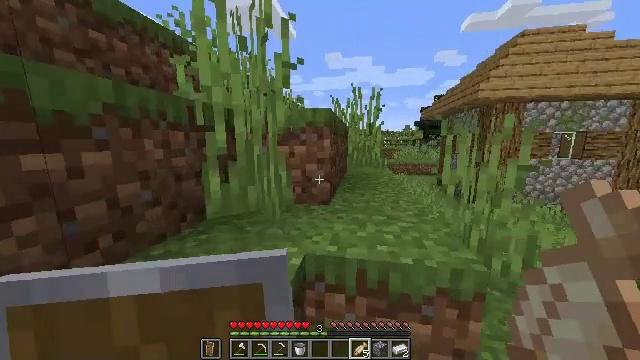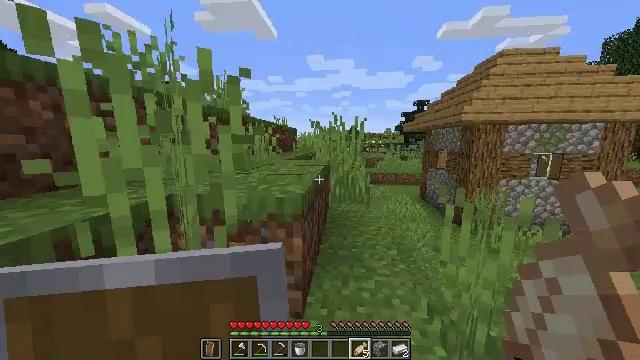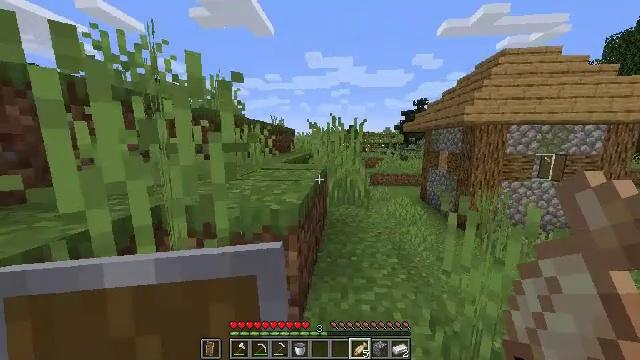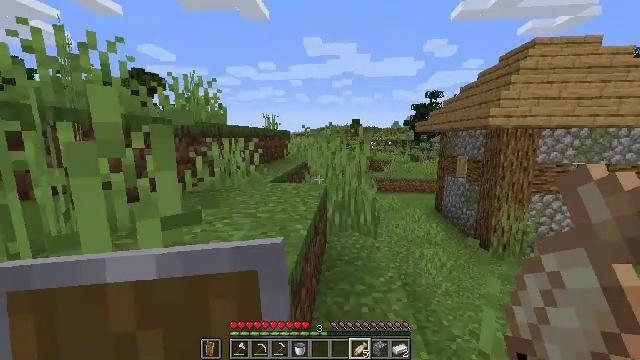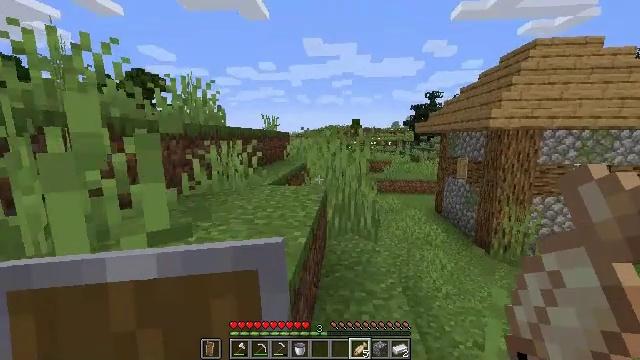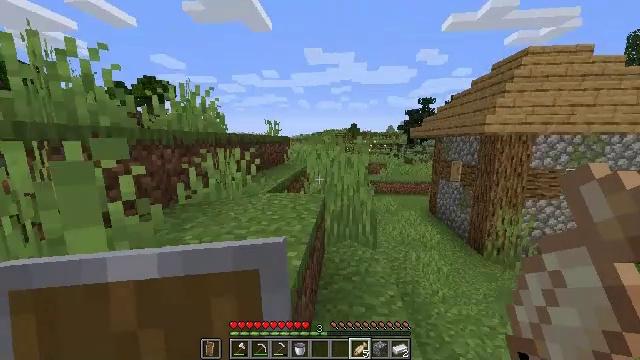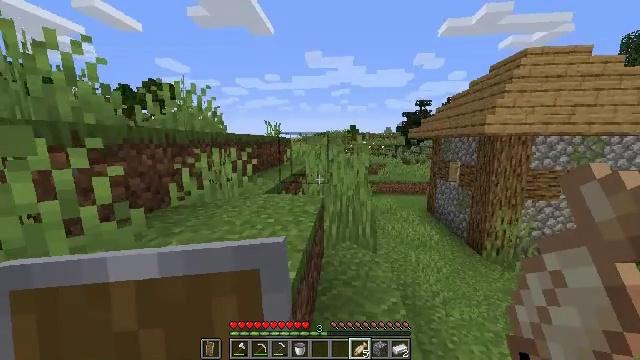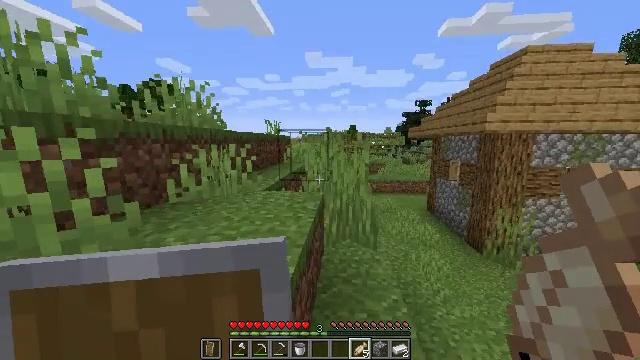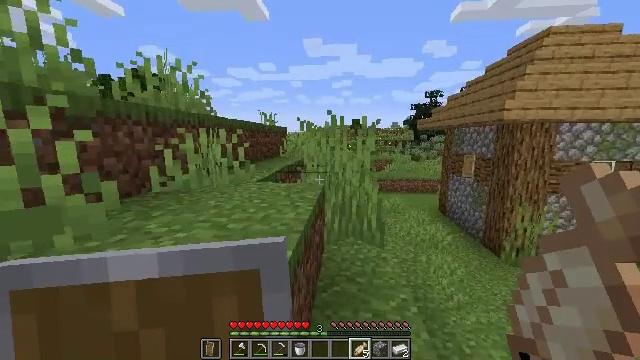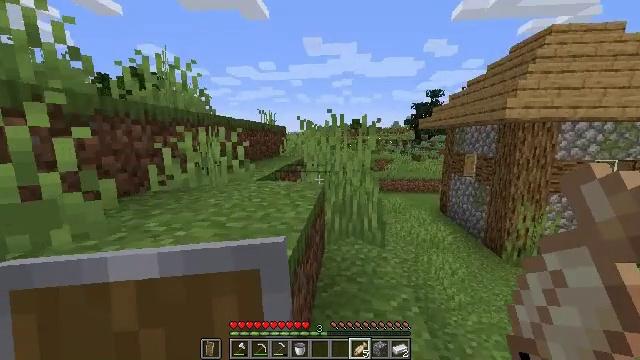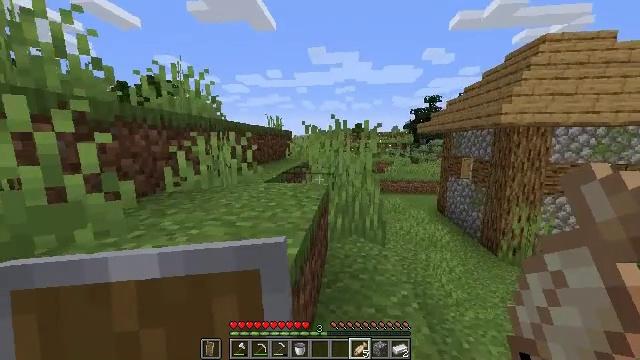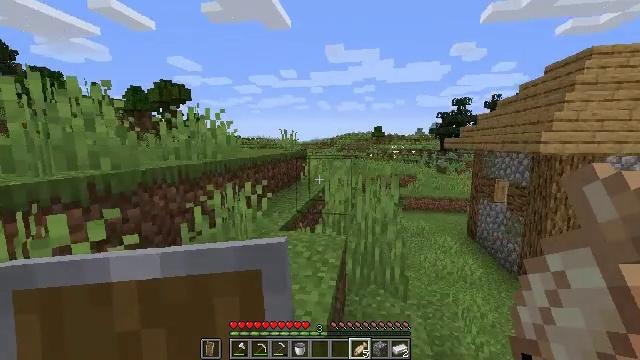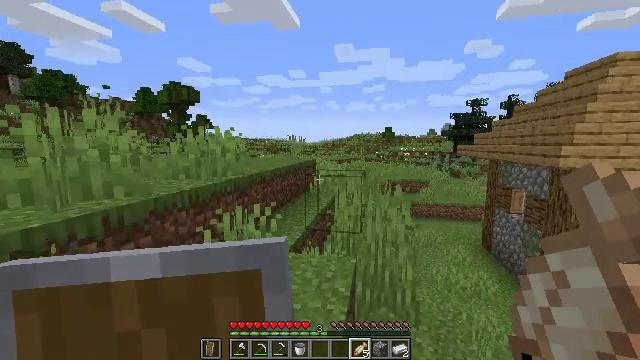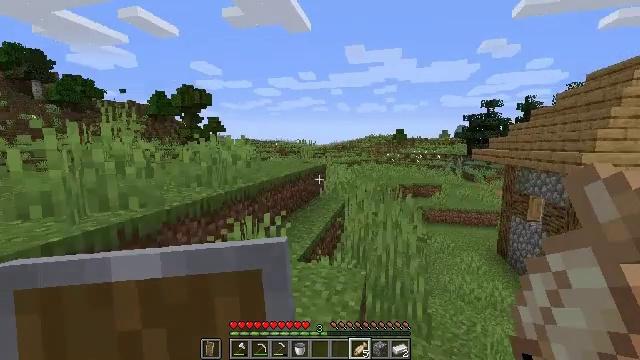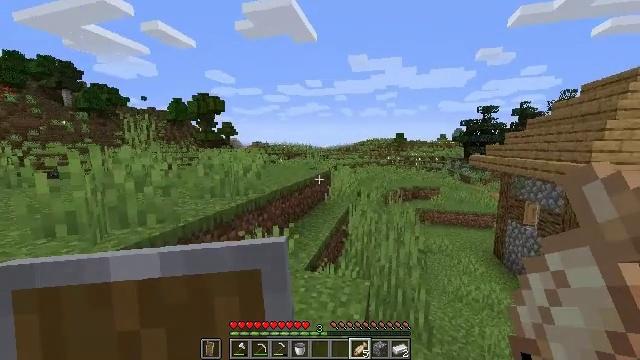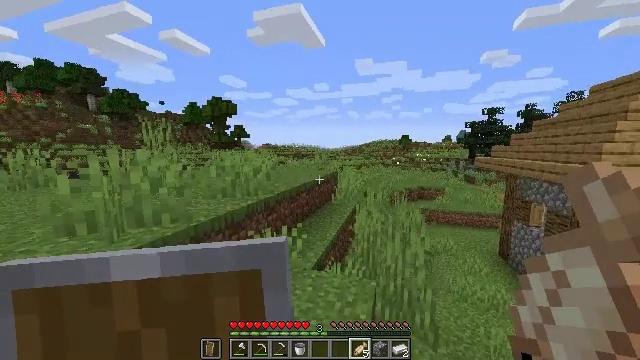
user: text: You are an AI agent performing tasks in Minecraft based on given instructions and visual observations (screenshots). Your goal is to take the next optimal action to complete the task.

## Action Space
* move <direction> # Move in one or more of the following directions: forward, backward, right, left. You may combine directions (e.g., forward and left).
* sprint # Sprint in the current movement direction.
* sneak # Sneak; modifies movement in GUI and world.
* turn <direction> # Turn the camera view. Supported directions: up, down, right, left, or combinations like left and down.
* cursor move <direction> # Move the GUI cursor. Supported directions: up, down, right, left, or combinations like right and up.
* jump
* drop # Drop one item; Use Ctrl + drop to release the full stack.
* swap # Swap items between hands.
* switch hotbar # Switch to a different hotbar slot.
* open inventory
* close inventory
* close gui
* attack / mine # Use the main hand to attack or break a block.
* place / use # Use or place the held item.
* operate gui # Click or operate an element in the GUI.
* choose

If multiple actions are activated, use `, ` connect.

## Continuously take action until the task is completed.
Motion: motion action
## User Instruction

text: Clear the sweet berry bush to collect the sweet berries.
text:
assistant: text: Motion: move forward, sprint, turn right, jump
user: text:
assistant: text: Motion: move forward, sprint, jump
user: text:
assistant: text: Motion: move forward, sprint, jump
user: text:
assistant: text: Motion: move forward, sprint, jump
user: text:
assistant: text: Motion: move forward, sprint, jump
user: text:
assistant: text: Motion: move forward, sprint, jump
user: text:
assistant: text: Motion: move forward, sprint, jump
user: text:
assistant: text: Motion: move forward, sprint, jump
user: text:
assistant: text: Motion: move forward, sprint, jump
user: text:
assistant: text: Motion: move forward, sprint, jump
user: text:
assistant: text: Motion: move forward, sprint, turn left and up, jump
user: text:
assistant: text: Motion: move forward, sprint, turn left, jump
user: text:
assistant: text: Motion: move forward, sprint, turn left, jump
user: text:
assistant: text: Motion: move forward, sprint, turn left, jump
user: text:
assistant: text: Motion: move forward, sprint, turn left, jump
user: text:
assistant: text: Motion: move forward, sprint, turn left, jump
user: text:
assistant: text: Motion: move forward, sprint, jump
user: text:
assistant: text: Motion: move forward, sprint, turn left, jump
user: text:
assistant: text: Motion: move forward, sprint, turn left, jump
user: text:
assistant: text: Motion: move forward, sprint, turn left, jump
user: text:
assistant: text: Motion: move forward, sprint, jump
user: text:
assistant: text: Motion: move forward, sprint, jump
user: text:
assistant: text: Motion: move forward, sprint, jump
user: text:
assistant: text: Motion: move forward, sprint, jump
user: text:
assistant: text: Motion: move forward, sprint, jump
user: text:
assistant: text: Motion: move forward, sprint, jump
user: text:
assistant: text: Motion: move forward, sprint, jump
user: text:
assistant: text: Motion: move forward, sprint, jump
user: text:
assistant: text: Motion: move forward, sprint, jump
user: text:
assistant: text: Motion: move forward, sprint, jump